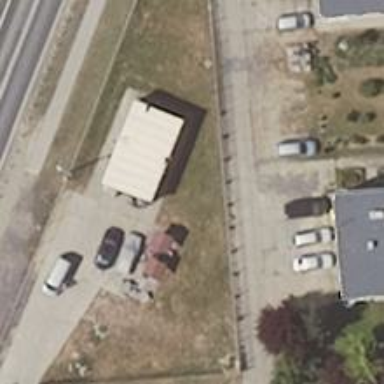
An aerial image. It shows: Fast food establishment.